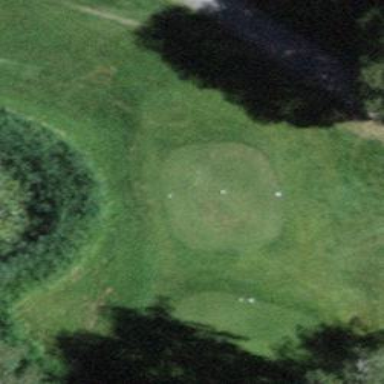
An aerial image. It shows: Golf tee on grassy land.